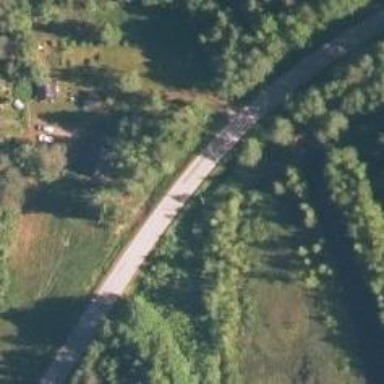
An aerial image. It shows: Tertiary road.